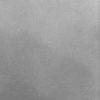
Label: dusty